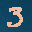
Label: 3